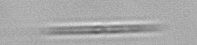
Label: pennate_Pseudo-nitzschia